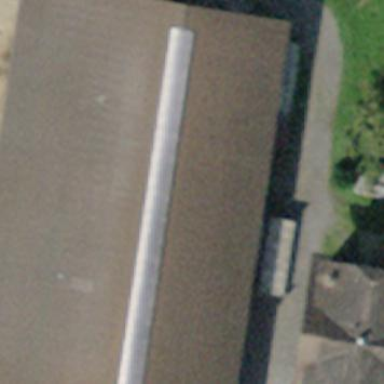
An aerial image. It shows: Rural barn.